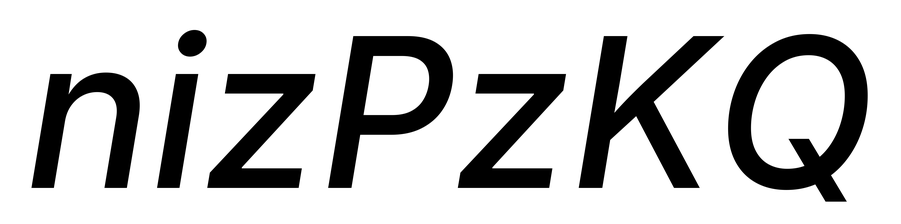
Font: Inter-Italic_Medium_Italic